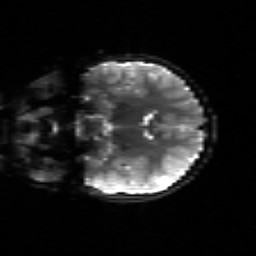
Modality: sbref
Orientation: coronal
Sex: male
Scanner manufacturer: siemens
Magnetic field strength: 3 T
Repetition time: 5 s
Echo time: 0.071 s